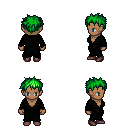
a pixel art fantasy rpg character, female body template, human, dark skin, gray robe, metal pants, green bedhead hairstyle, maroon shoes, four views (front, back, left, right), 2x2 character sprite sheet, small pixel art, hard edges, no anti-aliasing